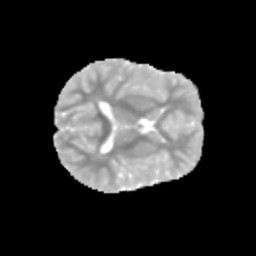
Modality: MD
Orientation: axial
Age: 9
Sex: male
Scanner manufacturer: siemens
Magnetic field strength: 3 T
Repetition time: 3.8 s
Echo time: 0.07 s